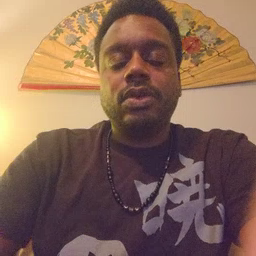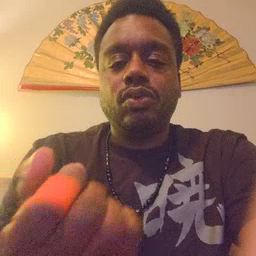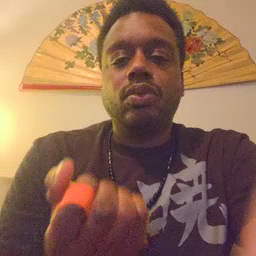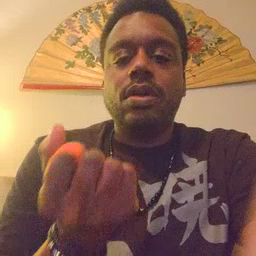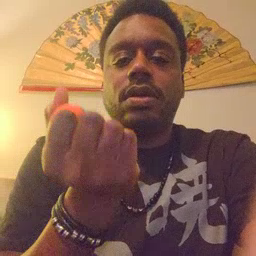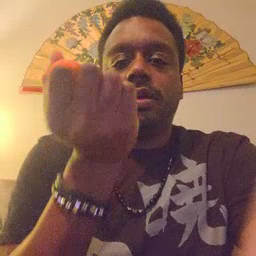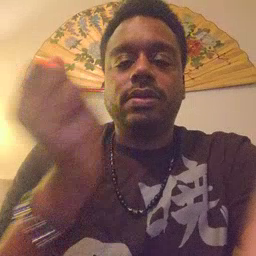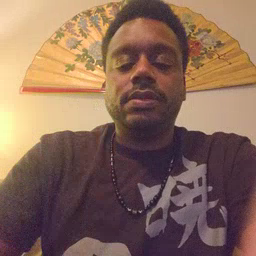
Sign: drawer